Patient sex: M
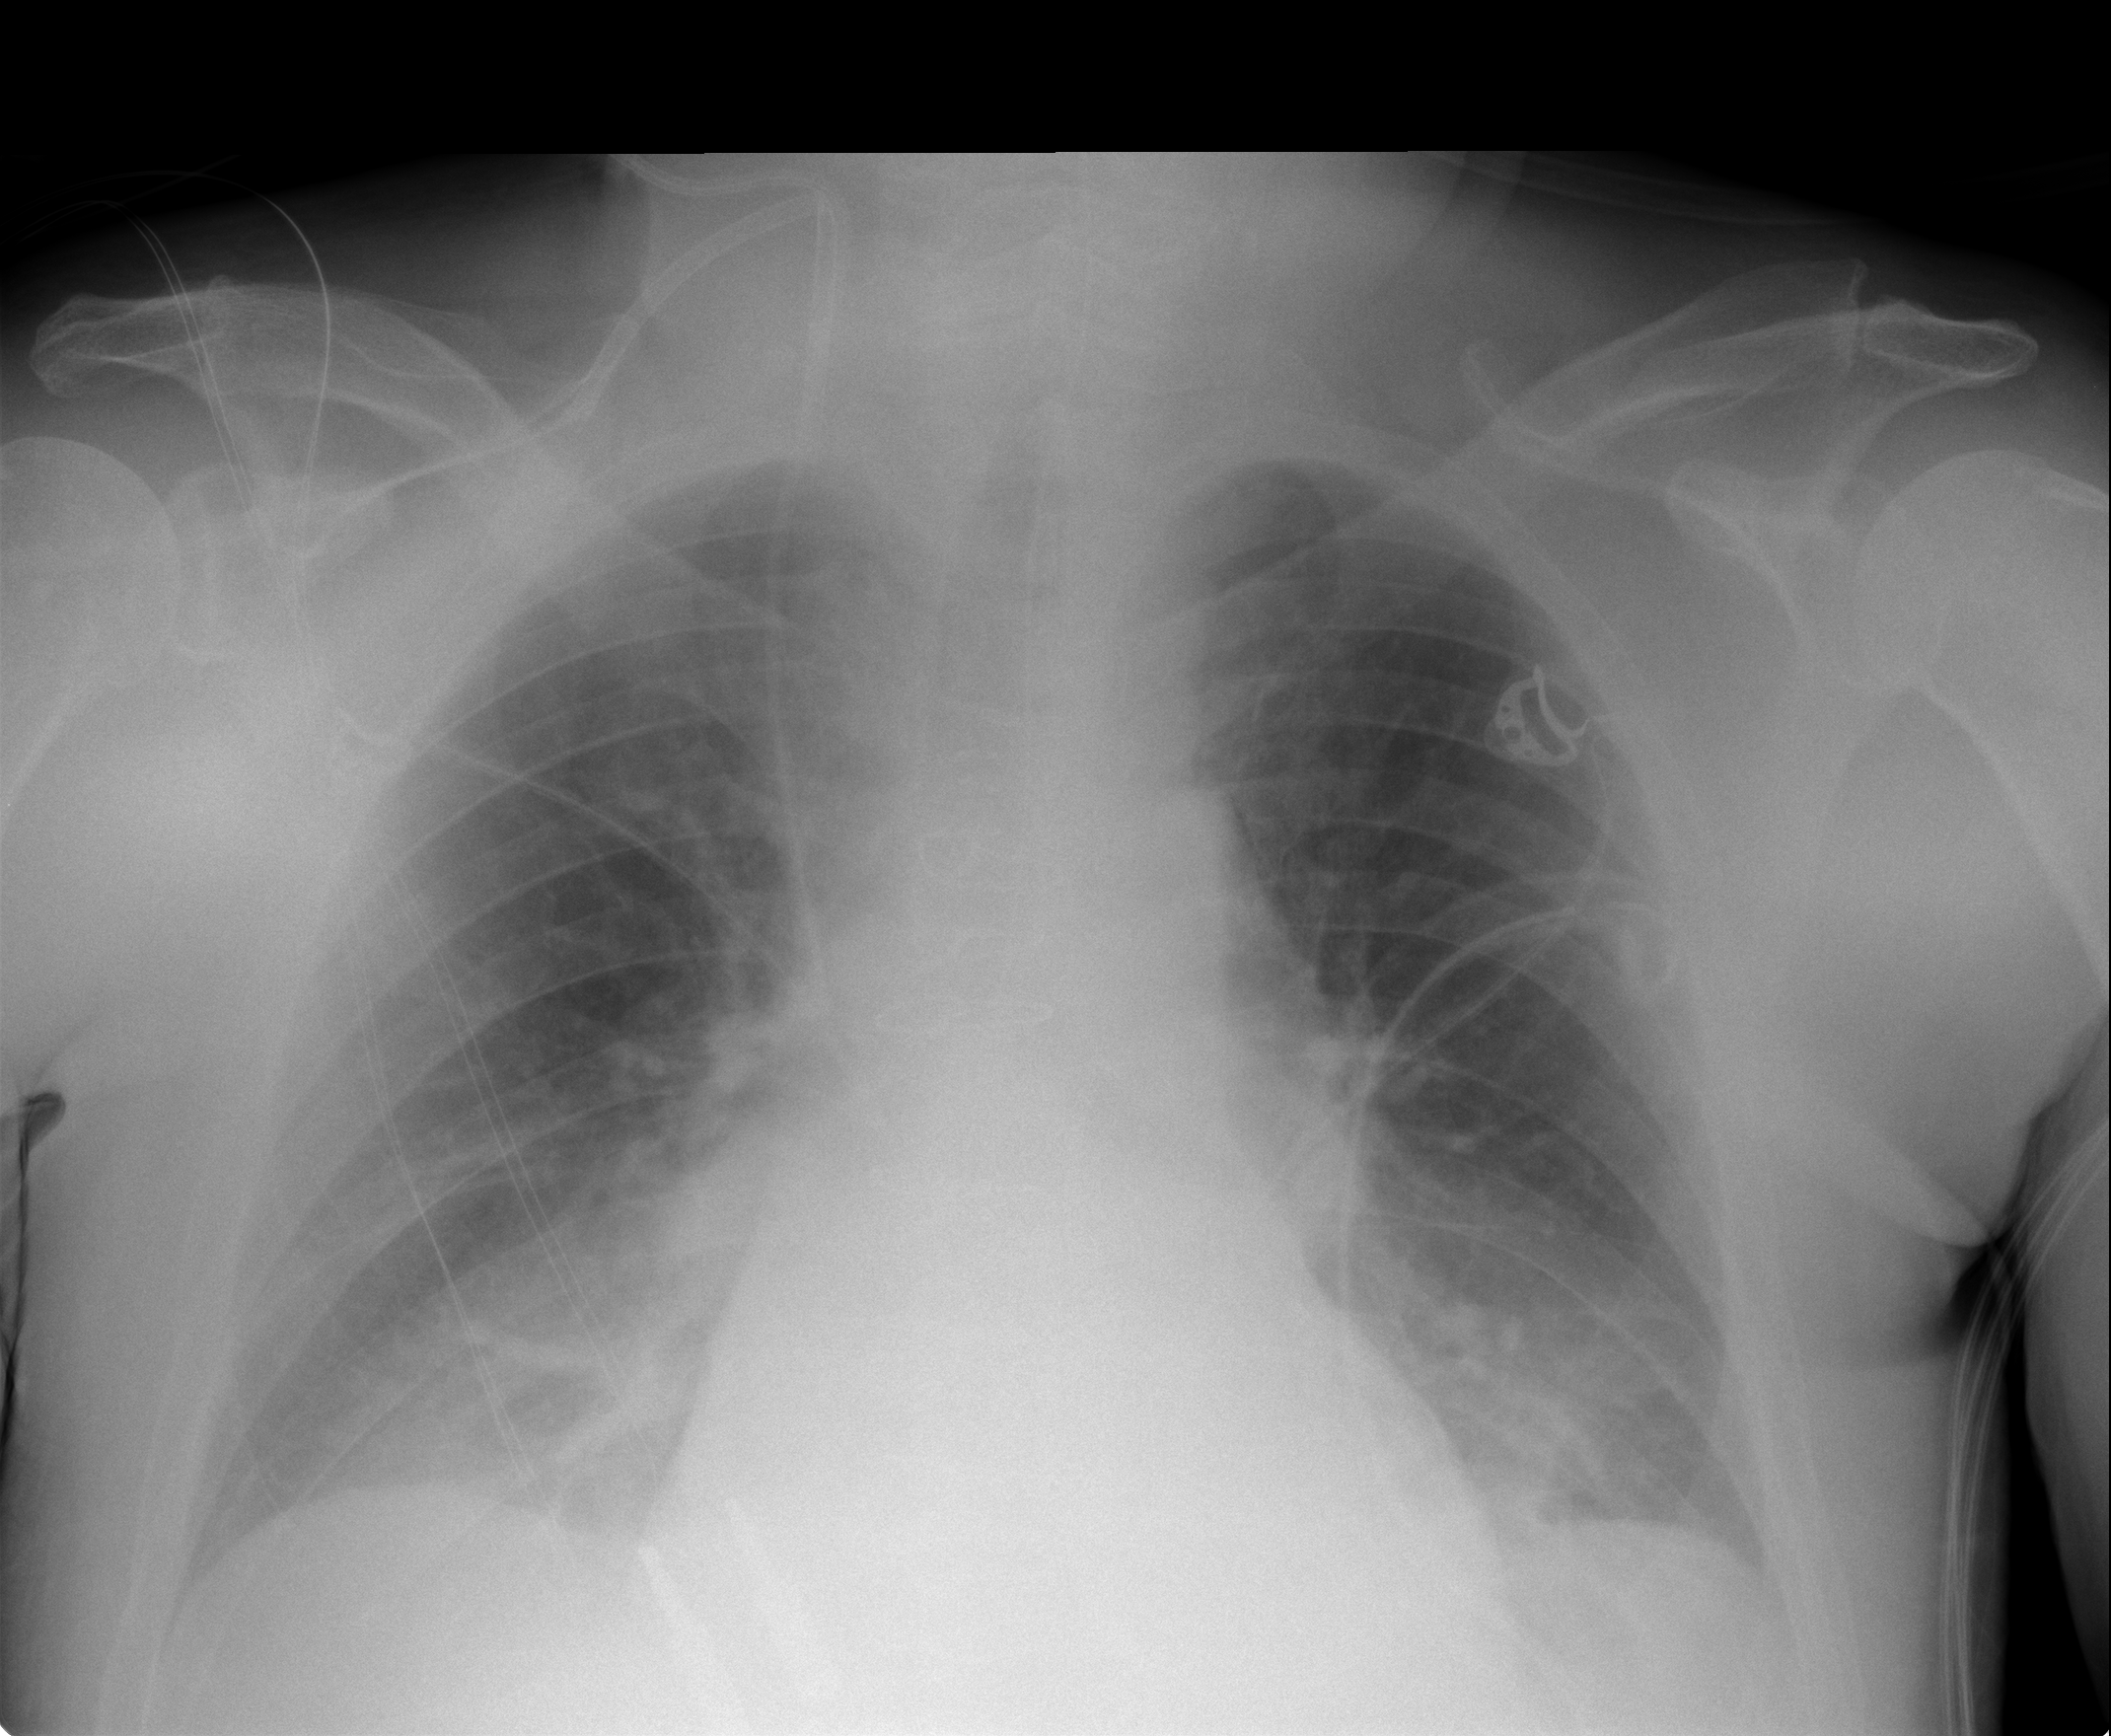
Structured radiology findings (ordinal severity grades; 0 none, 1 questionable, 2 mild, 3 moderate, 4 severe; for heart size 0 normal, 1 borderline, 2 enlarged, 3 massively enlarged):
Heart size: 0
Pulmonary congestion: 0
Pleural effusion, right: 0
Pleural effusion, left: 0
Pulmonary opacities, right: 0
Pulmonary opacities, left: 0
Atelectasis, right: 2
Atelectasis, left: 1